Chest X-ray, AP view. Patient: 31 years old, sex F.
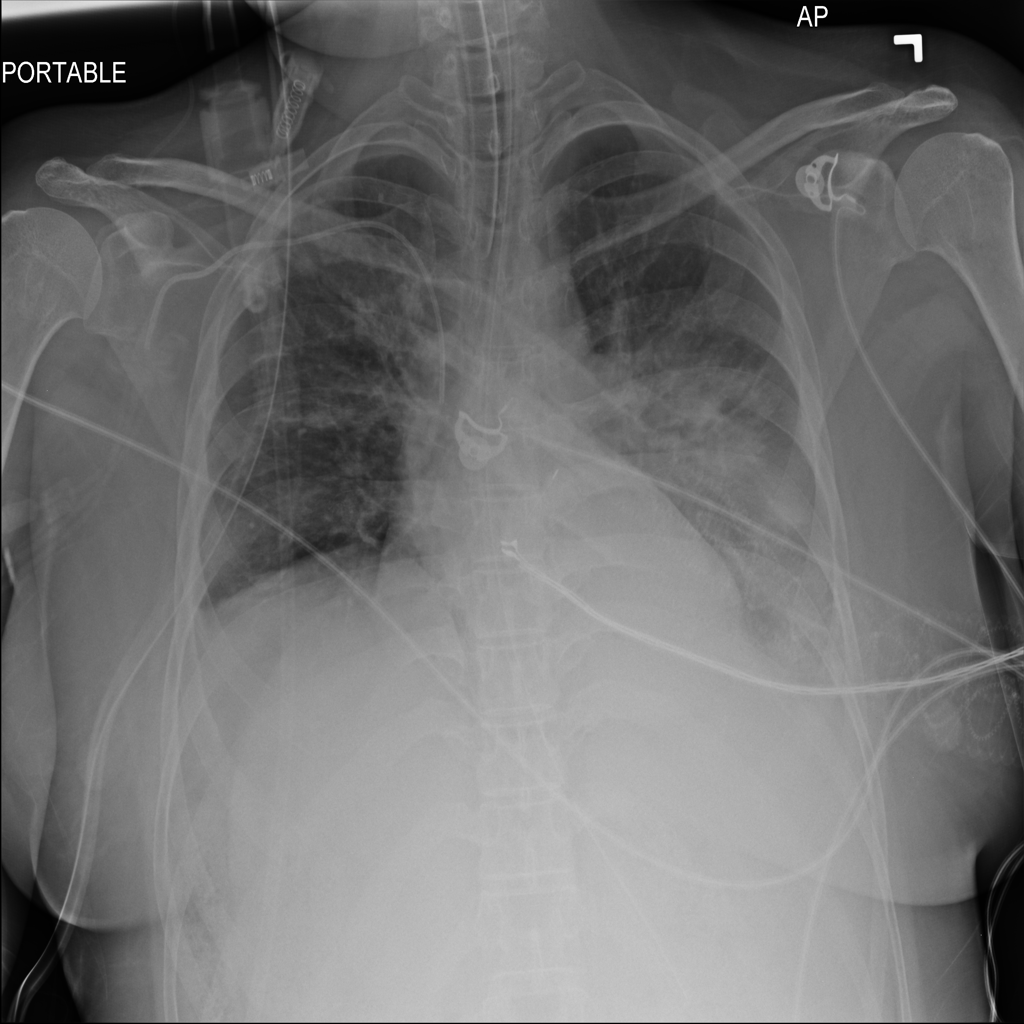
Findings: Consolidation